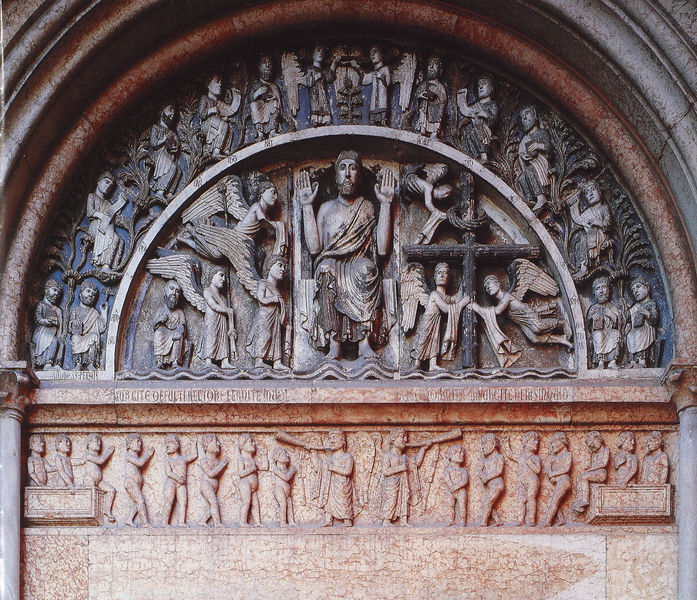
Titel: Fassadenskulptur
Standort: Parma, Baptisterium (EU - I - Emilia-Romagna)
Schlagwörter: himmel, nackt, menschen, architektur, stein, figur, engel, relief, bogen, figuren, fries, christus, jesus, jüngstes gericht, segen, christ, tympanon, architecture, fronton, trompete, église, ange, anges, putti, sculpture, dieu, portail, retable, croix, wasser, jugement dernier, portique, annonciation, tympan, gloire, damnés, art roman, micro, élus, stigmata, portal, thron, flügel, halbkreis, tute, kreuz, welle, wogen